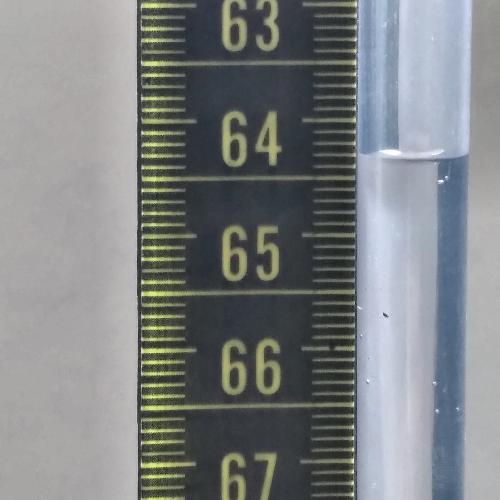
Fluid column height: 64.3 cm